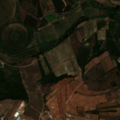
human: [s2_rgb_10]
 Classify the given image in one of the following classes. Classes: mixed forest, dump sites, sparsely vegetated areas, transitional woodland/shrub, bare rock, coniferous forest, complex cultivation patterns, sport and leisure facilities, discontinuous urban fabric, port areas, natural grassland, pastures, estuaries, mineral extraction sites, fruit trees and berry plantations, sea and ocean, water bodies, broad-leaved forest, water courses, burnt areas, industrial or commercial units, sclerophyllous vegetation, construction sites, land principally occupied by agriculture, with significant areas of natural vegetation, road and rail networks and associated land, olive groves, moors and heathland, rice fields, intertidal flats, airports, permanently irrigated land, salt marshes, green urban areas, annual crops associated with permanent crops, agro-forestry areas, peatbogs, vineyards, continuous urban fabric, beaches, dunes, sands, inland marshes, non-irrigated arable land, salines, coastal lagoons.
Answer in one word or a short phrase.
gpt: discontinuous urban fabric, permanently irrigated land, annual crops associated with permanent crops, complex cultivation patterns, land principally occupied by agriculture, with significant areas of natural vegetation, moors and heathland